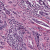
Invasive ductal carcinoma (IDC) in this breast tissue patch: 1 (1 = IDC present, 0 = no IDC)